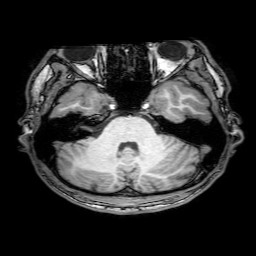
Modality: T1w
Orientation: coronal
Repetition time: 0.00828 s
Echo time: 0.00388 s